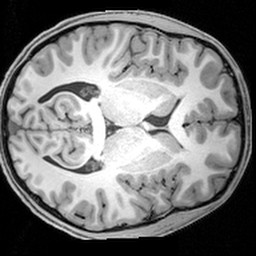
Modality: T1w
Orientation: axial
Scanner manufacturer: siemens
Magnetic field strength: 3 T
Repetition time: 1.9 s
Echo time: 0.00397 s